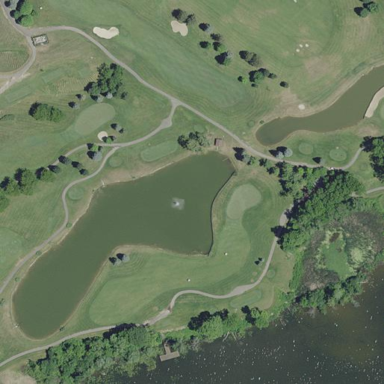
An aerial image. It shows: Water hazard on golf course.